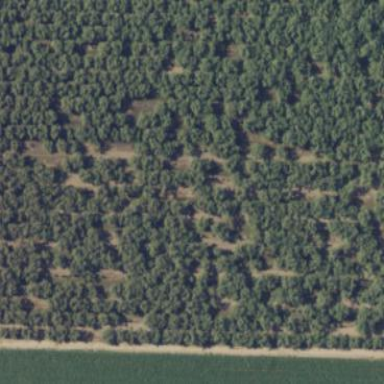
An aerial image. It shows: Almond orchard with rows of almond trees.